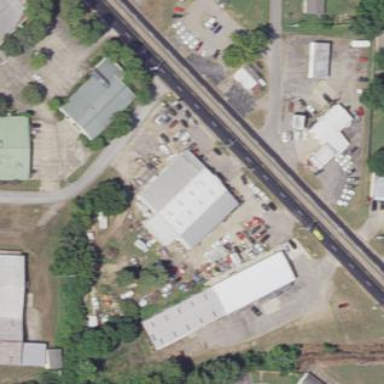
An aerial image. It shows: Building housing car repair shop.